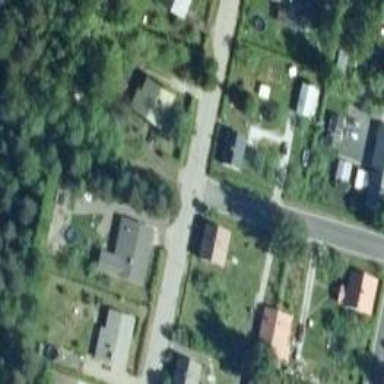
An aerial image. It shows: Residential road.